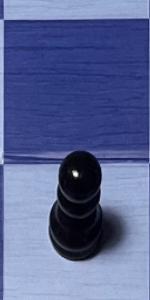
Label: Pawn_Black